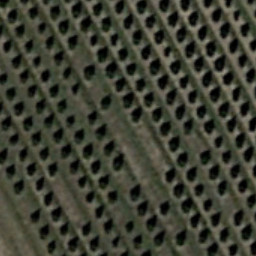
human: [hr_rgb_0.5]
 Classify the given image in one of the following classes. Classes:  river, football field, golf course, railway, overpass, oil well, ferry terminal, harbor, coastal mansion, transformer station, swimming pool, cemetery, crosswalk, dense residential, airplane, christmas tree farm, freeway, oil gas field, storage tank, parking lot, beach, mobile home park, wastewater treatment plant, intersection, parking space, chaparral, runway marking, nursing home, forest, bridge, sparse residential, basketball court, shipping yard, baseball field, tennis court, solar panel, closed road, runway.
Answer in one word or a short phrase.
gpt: christmas tree farm